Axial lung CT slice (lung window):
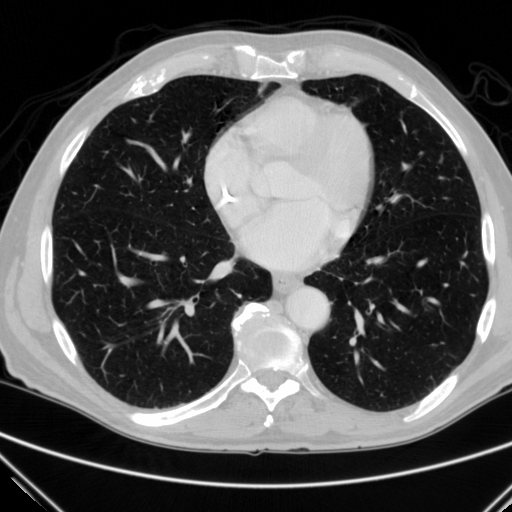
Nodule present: no